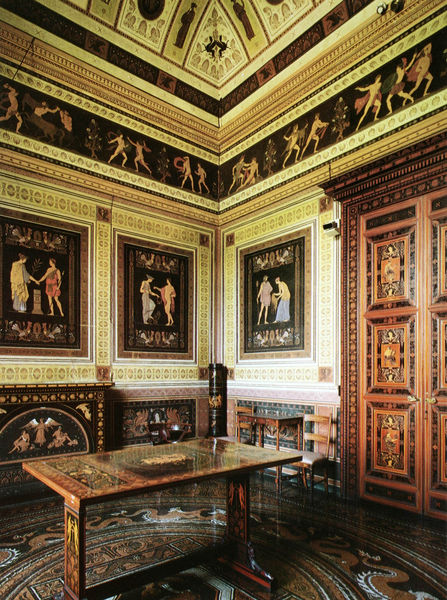
Titel: Der Etruskische Saal, Sala Etrusca / Gabinetto Etrusco
Künstler: Pelagio Palagi
Standort: Racconigi
Institution: Castello di Racconigi
Schlagwörter: kampf, nackt, schatten, gelb, grün, ocker, braun, glas, holz, licht, raum, schwarz, stuhl, stühle, tisch, tische, tür, zimmer, rot, beige, muster, ornament, wand, architektur, rahmen, bild, innenraum, möbel, boden, gold, interieur, reich, decke, innen, klassizismus, ofen, engel, relief, bilder, schrank, ecke, türe, figuren, bordüre, glanz, wandgemälde, wandmalerei, nackte, foto, fotografie, photographie, wände, gewölbe, antike, fliesen, mosaik, allegorie, kunst, mythologie, einlegearbeit, intarsien, photo, fries, portal, sims, wandbilder, gesims, üppig, farbfoto, antik, griechisch, fresken, antikisierend, kassetten, speer, kabinett, museum, bode, kassettentür, einrichtung, prunk, szenen, schrein, aufnahme, verzierungen, drachen, vertäfelung, römisch, elfenbein, pompeji, gallerie, schwaz, paare, wandvertäfelung, wandbemalung, eckansicht, inneneinrichtung, bodenmosaik, deckenbemalung, moden, überladen, athleten, gefache, glasplatte, griechich, gymnasten, rämisch, klinken, verzieherung